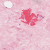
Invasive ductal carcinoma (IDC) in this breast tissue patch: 0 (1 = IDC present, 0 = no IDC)